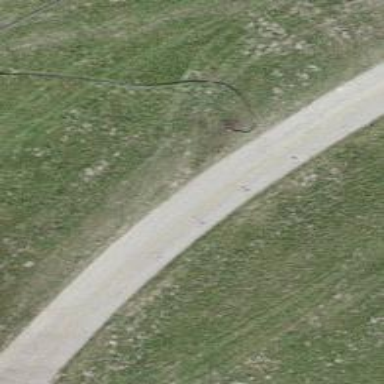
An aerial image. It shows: Well-maintained track road with grade 1 tracktype.